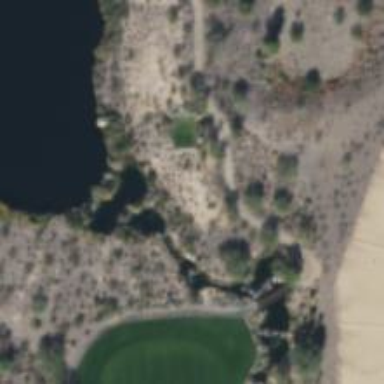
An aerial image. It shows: Pathway for golfing.